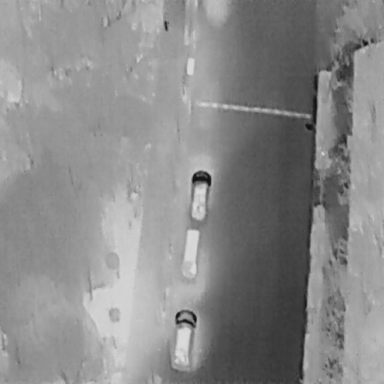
There are three Cars in the infrared image.